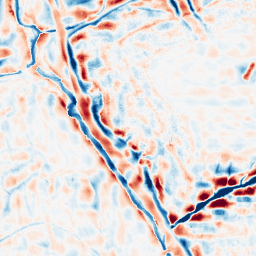
Category: wavelet
Decomposition family: wavelet_dwt
Decomposition parameters: wavelet: db4
level: 4
Upsampling method: bicubic
Upsampling parameters: scale: 4
Upsampling scale: 4